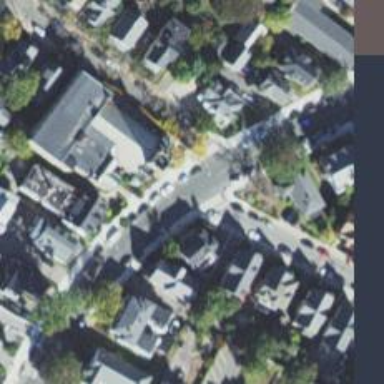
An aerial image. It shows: Residential road with separate sidewalk.